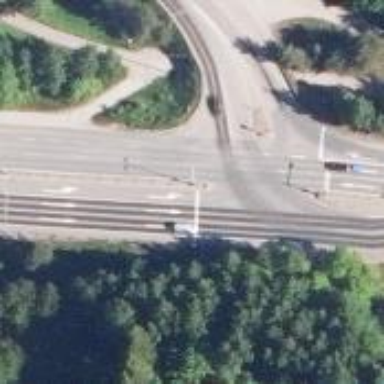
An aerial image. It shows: Primary highway.